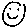
Label: smiley face